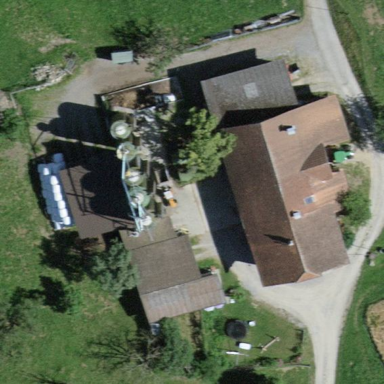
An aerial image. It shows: Farmyard area.